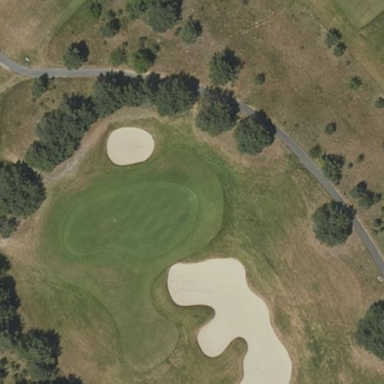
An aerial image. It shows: Golf fairway in the image.